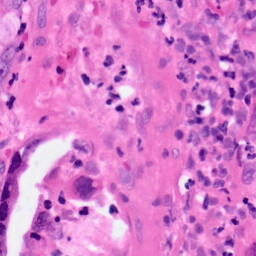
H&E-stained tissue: Pancreatic